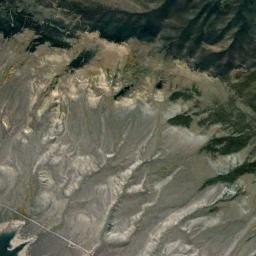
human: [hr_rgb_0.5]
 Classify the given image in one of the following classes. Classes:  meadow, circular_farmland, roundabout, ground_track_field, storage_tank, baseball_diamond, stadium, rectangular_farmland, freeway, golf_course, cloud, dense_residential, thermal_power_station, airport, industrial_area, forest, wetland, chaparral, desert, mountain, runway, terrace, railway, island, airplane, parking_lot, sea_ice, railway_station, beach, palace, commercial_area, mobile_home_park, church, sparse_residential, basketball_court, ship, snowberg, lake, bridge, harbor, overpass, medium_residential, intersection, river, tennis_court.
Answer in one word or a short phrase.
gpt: mountain